Interaction volume radius: 5 \u00c5
Interaction volume height: 30 \u00c5
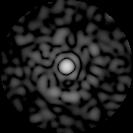
Disorder parameter: 0.8175